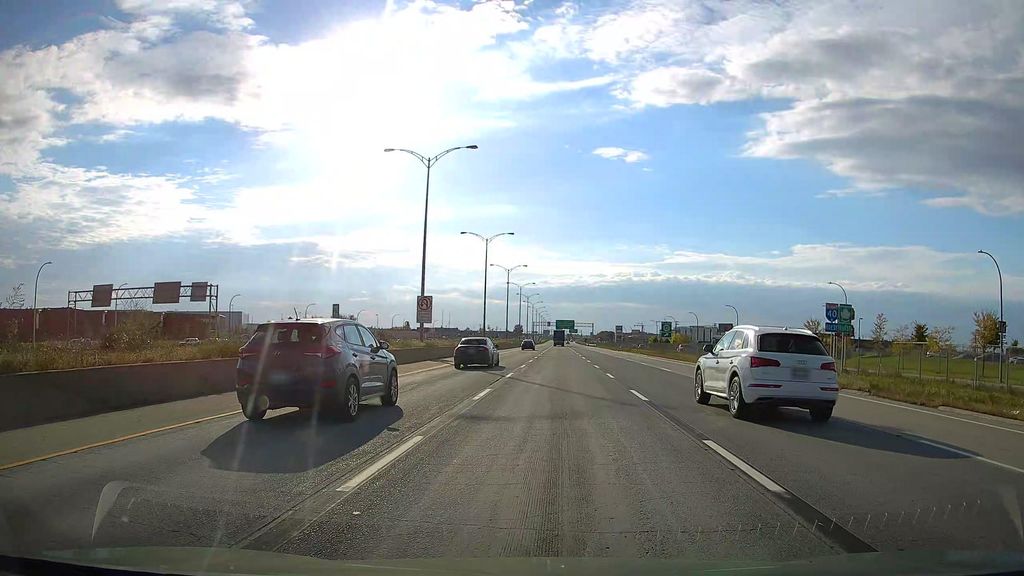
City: montreal